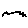
Label: zigzag